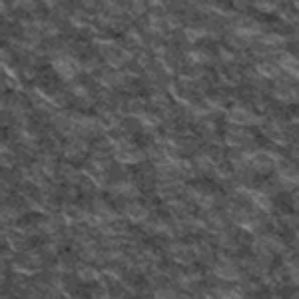
Label: frost